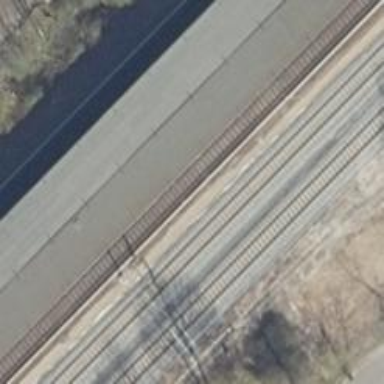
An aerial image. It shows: Close-up of railway platform edge.